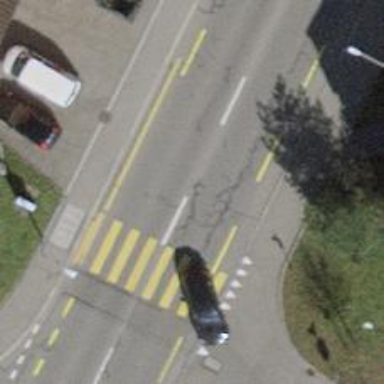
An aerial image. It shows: Marked crossing with pedestrian island. The crossing has visible markings.